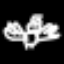
Label: angel